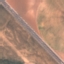
Label: Highway